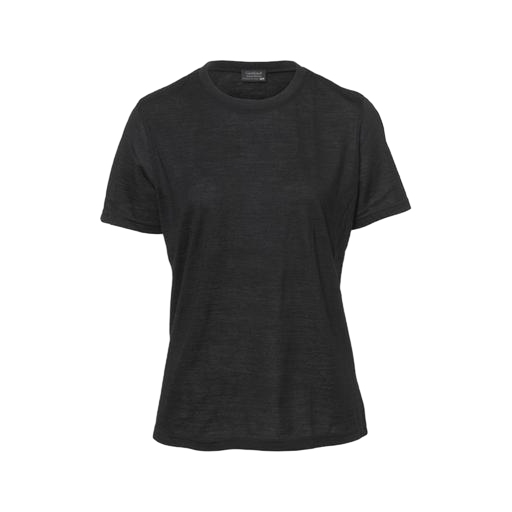
slub t-shirt, black slub t-shirt, mid t-shirt, white background